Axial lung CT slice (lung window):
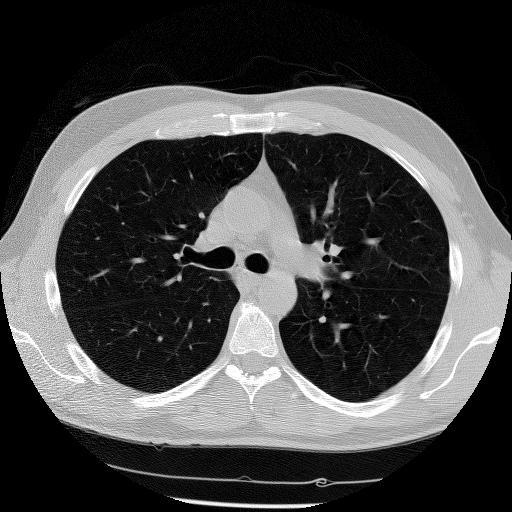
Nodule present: no